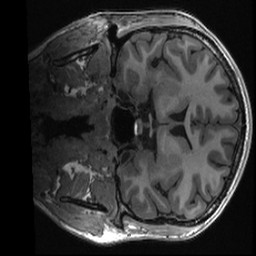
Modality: T1w
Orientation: coronal
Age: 18
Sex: female